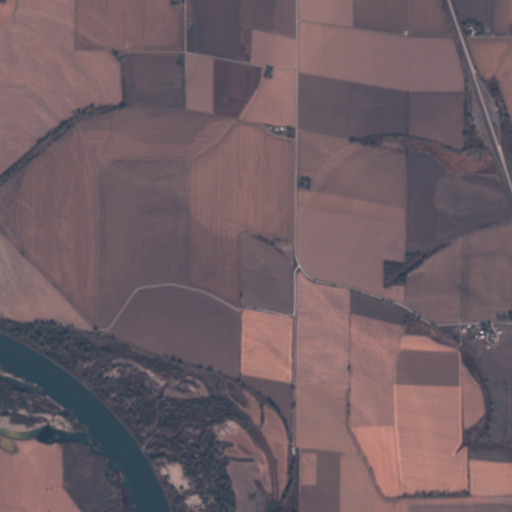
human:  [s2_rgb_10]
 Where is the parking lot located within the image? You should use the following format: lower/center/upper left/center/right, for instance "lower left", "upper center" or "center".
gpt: The parking lot is located in the upper right of the image.
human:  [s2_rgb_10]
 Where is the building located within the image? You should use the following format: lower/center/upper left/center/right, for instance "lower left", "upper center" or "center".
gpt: The building is located in the upper right of the image.
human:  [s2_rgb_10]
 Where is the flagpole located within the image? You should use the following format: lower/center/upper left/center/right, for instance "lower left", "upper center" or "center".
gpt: The flagpole is located in the upper right of the image.
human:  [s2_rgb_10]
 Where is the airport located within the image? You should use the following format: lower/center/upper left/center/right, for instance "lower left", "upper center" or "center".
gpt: There is no airport in the image.